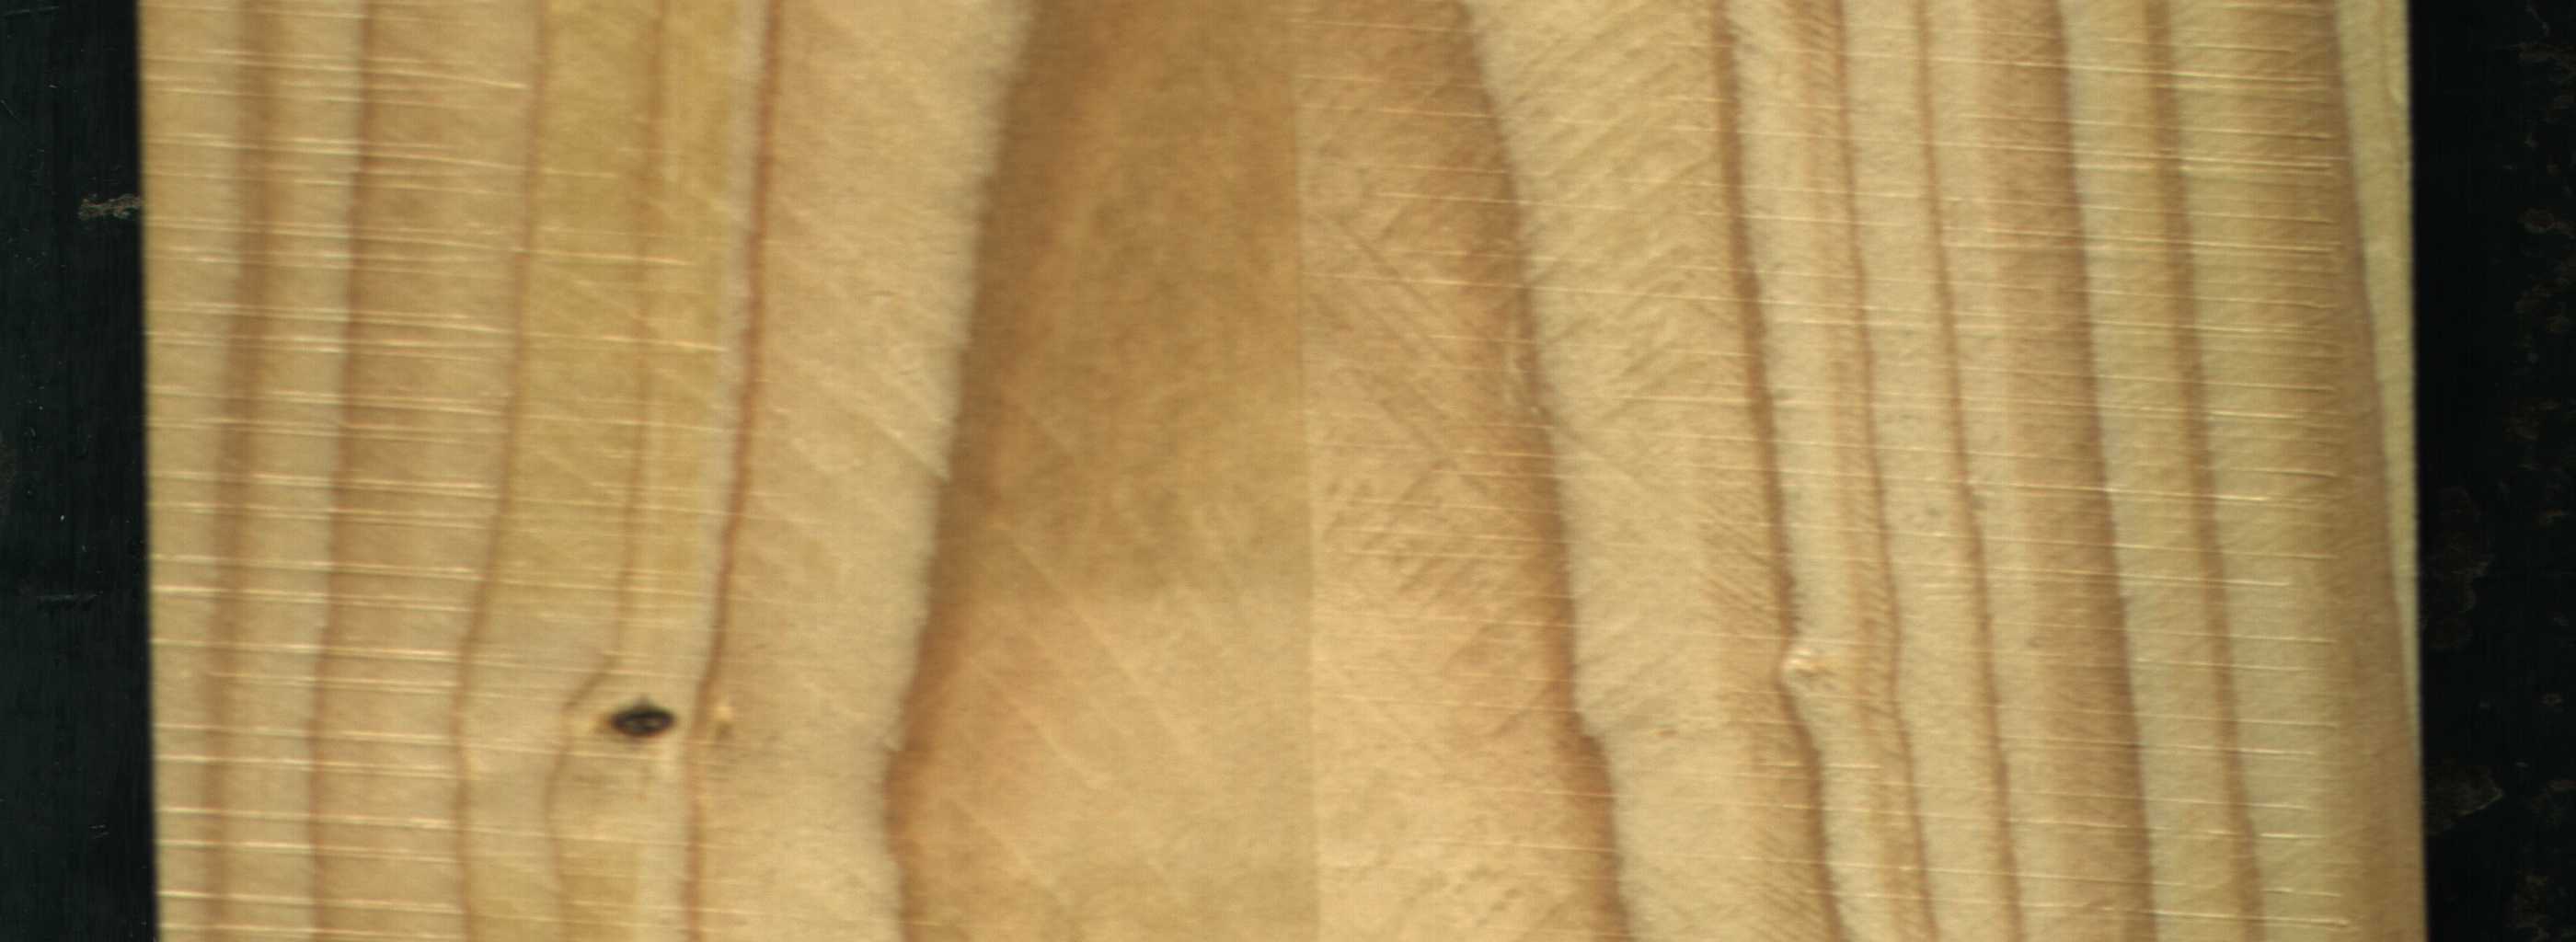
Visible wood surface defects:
Quartzity
Dead_Knot